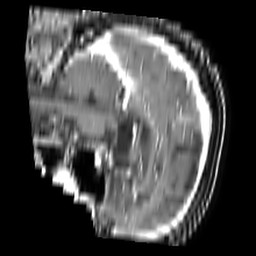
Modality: T1w
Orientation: sagittal
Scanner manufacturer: philips
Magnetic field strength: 1.5 T
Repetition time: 0.1969 s
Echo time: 0.001925 s